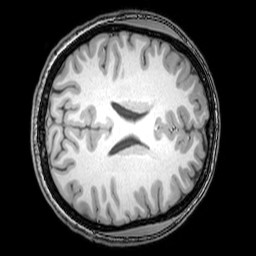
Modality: T1w
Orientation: axial
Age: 21
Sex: female
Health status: healthy
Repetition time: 0.081 s
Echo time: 0.037 s